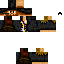
A male human skin with dark skin, wearing brown long hair dressed in a black suit and black pants, featuring a closed mouth.